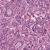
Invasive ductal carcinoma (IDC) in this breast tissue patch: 1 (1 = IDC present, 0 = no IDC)